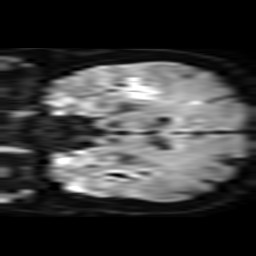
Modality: TRACE
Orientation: coronal
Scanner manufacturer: philips
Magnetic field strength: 3 T
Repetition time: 3.993 s
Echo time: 0.06084 s